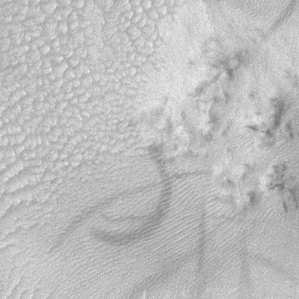
Label: frost